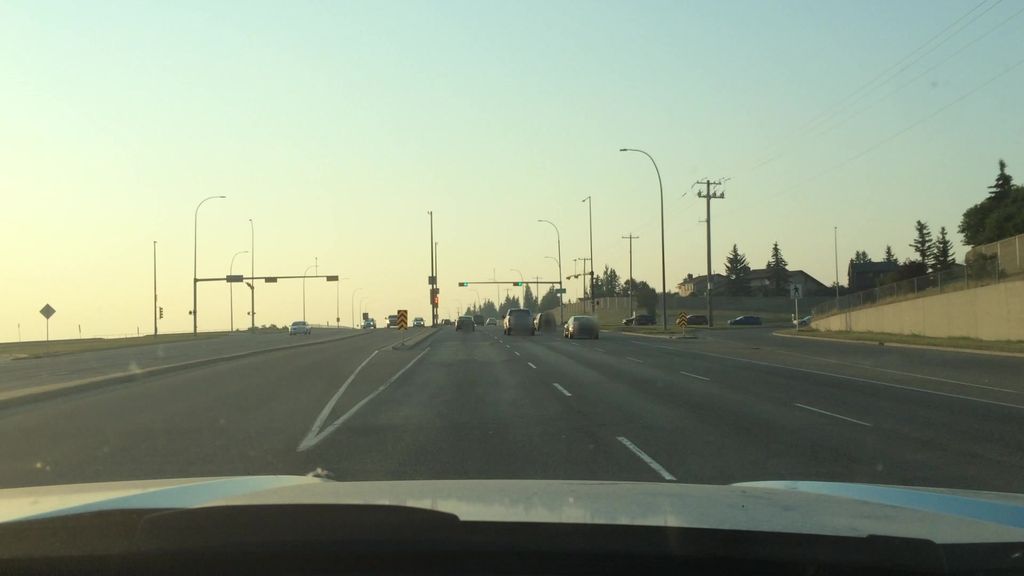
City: calgary